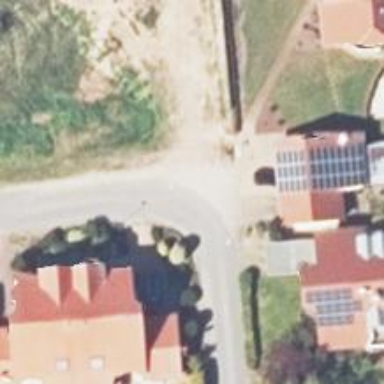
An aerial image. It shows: Asphalt road in residential area.